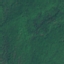
Land use / land cover class: Forest